Question: I would like to have the following layout:

The layout is composed of 3 images (Image1, Image2, Image3) and
2 TextView (Text1 and Text2)
.
The idea is to use a RelativeLayout with the following constraints:
- Text1 is to the right of image1
- Text2 is to the right of image1
- Text2 is below Text1
- Image2 is to the right of Text1 (and aligned to the right)
- Image3 is to the right of Text2 (and aligned to the right)
XML
'''
<RelativeLayout xmlns:android="http://schemas.android.com/apk/res/android"
android:layout_width="fill_parent"
android:layout_height="?android:attr/listPreferredItemHeight"
android:padding="6dip" >
<ImageView
android:id="@+id/Image1"
android:layout_width="wrap_content"
android:layout_height="fill_parent"
android:layout_alignParentLeft="true"
android:layout_marginRight="6dip" />
<TextView
android:id="@+id/Text1"
android:layout_width="wrap_content"
android:layout_height="wrap_content"
android:layout_alignParentTop="true"
android:layout_alignWithParentIfMissing="true"
android:layout_toRightOf="@id/Image1"
android:textSize="16sp" />
<TextView
android:id="@+id/Text2"
android:layout_width="wrap_content"
android:layout_height="wrap_content"
android:layout_below="@+id/Text1"
android:layout_toRightOf="@id/image1"
android:singleLine="true"
android:textSize="12sp" />
<ImageView
android:id="@+id/Image2"
android:layout_width="fill_parent"
android:layout_height="wrap_content"
android:layout_alignParentRight="true"
android:layout_toRightOf="@id/Text1" />
<ImageView
android:id="@+id/Image3"
android:layout_width="fill_parent"
android:layout_height="wrap_content"
android:layout_alignParentRight="true"
android:layout_below="@+id/Image2"
android:layout_toRightOf="@id/Text2" />
</RelativeLayout>
'''
:
As for now I am not able to align Image2 and Image3 to the right.
How can I control the size of Image1 and Image2?
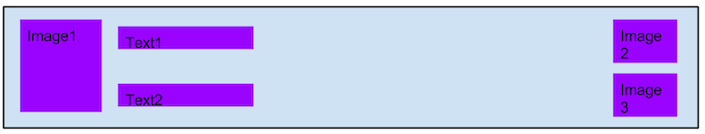
Answer: Add these lines
'''
android:adjustViewBounds="true"
android:scaleType="fitEnd"
'''
to your right images, Image2 and Image3.